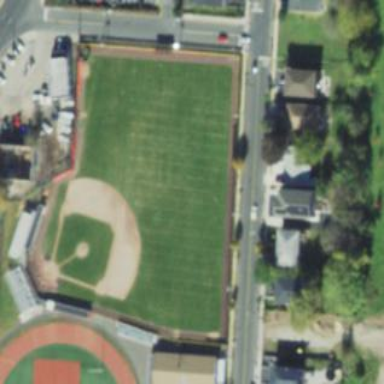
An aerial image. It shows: Baseball pitch for leisure land.